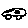
Label: car